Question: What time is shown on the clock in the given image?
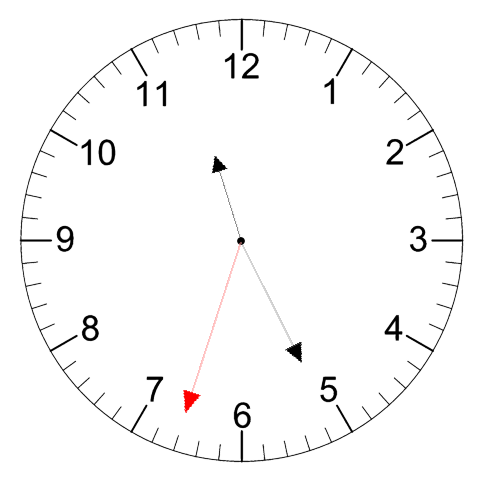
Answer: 11:25:33